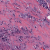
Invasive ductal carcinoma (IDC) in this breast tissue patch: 1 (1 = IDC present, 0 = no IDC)